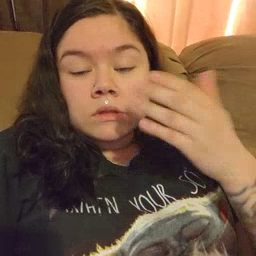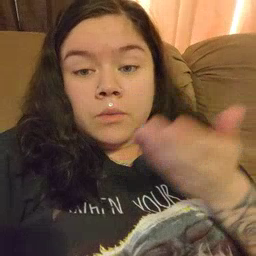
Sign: cereal